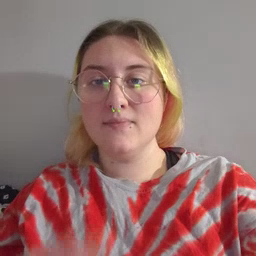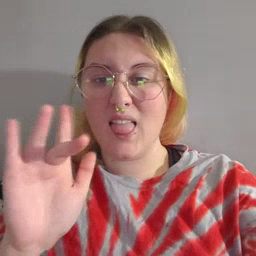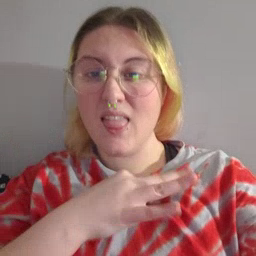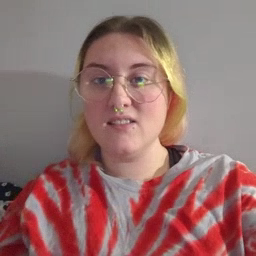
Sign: yucky